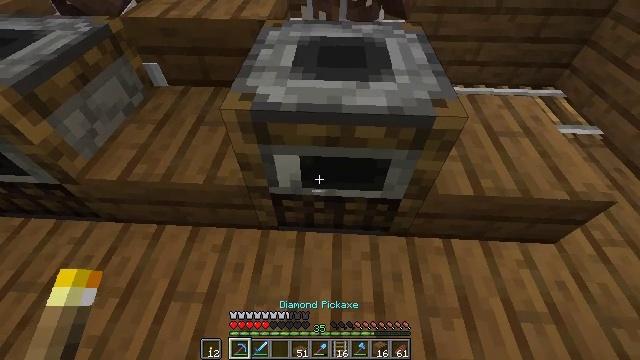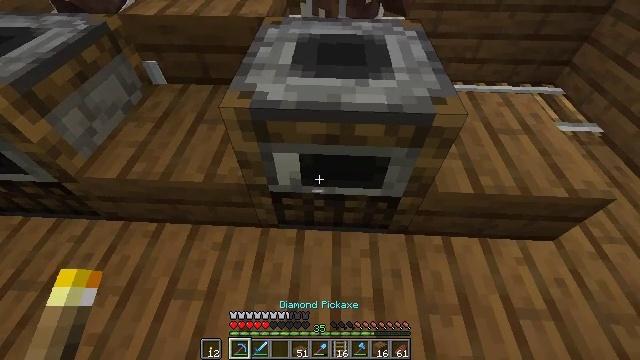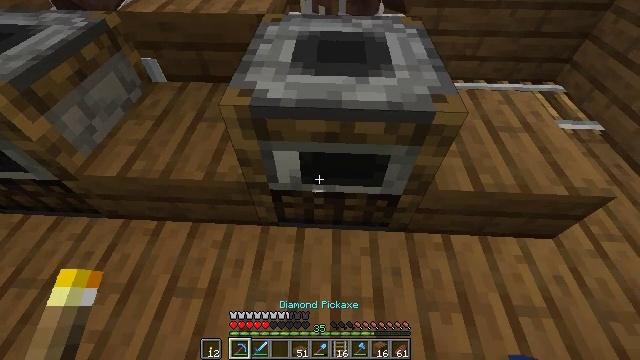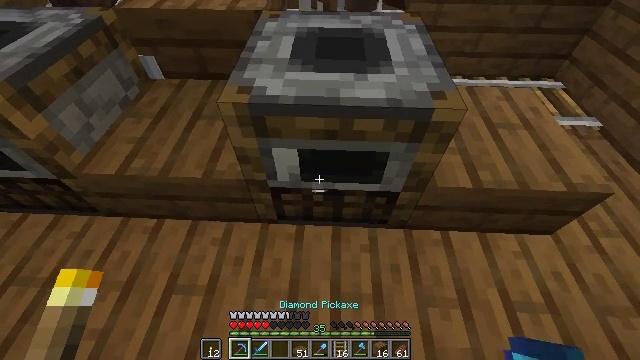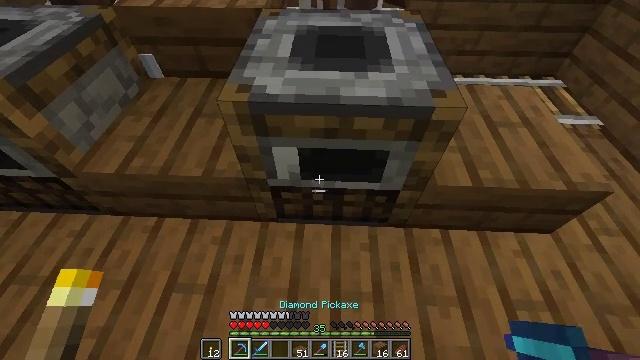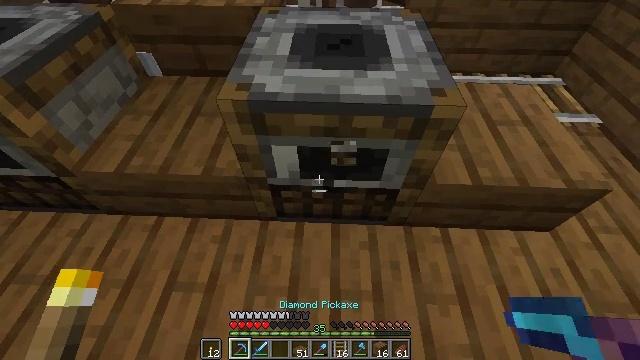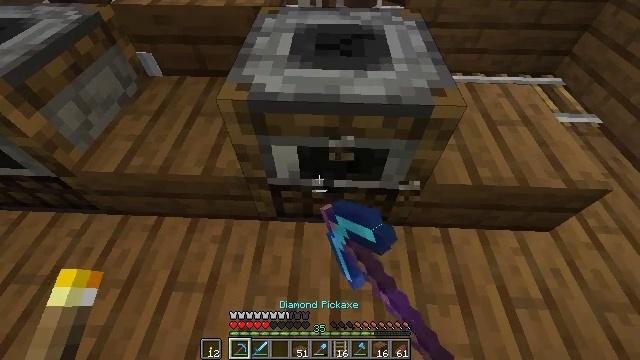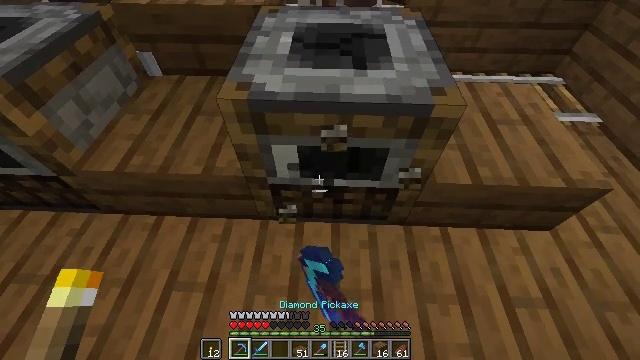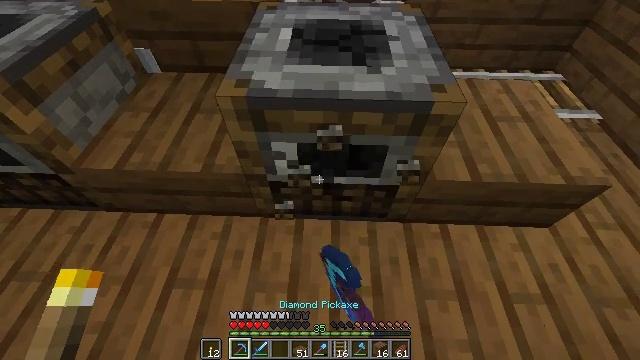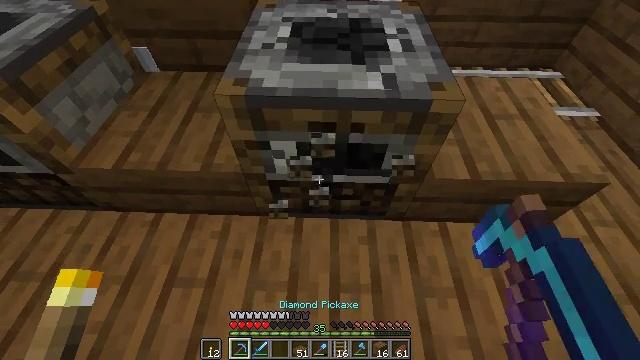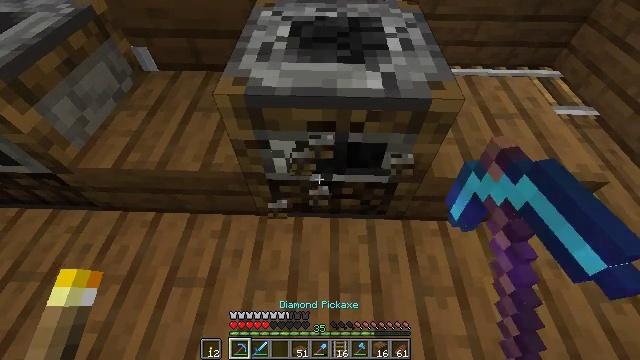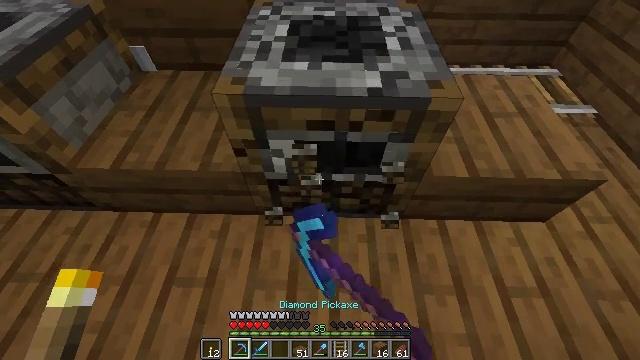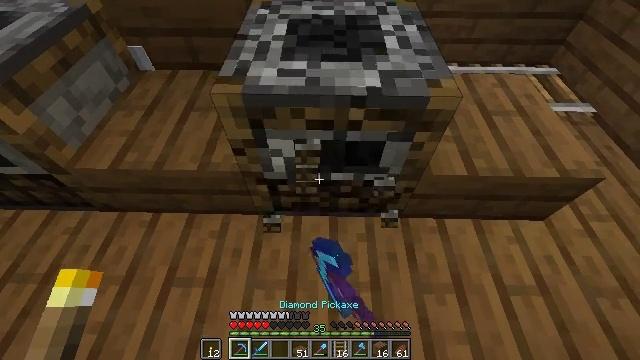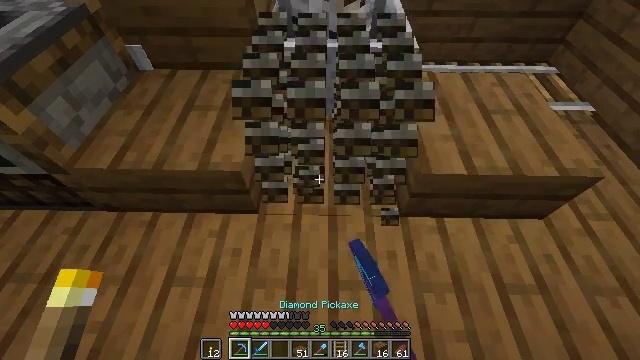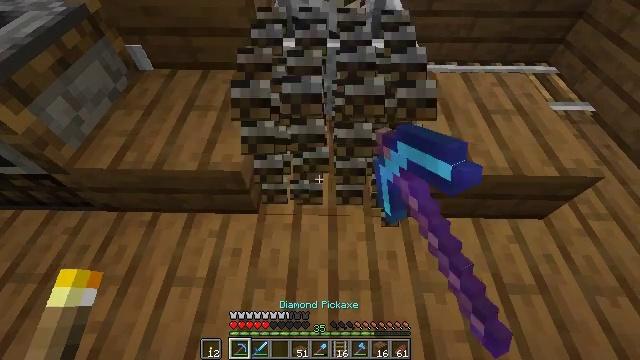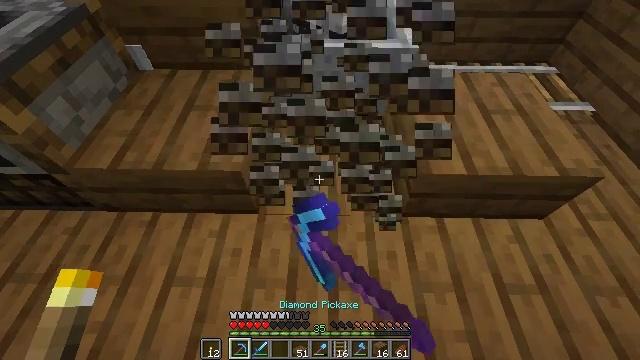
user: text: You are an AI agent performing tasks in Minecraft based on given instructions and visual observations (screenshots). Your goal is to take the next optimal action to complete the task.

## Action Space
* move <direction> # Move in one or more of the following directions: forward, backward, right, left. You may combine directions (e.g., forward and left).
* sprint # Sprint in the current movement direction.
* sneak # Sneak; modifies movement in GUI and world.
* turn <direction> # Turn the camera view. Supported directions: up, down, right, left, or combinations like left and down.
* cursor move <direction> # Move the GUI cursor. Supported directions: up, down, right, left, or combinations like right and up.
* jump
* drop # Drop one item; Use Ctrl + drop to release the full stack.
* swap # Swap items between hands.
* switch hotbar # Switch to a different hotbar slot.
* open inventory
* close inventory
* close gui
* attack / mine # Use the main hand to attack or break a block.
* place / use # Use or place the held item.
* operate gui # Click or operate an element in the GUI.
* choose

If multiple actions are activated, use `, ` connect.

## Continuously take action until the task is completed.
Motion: motion action
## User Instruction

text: Reclaim the smoker from the setup.
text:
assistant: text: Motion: no_op
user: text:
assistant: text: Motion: no_op
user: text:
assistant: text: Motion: no_op
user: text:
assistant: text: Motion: no_op
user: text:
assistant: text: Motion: attack / mine
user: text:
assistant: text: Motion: attack / mine
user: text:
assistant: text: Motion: attack / mine
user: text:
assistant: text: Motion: attack / mine
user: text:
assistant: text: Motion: attack / mine
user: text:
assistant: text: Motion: attack / mine
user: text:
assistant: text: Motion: attack / mine
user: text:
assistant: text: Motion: attack / mine
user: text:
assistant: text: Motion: attack / mine
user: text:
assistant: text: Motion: attack / mine
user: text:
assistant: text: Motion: attack / mine
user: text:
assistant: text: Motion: attack / mine
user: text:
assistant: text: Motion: attack / mine
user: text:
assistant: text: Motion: attack / mine